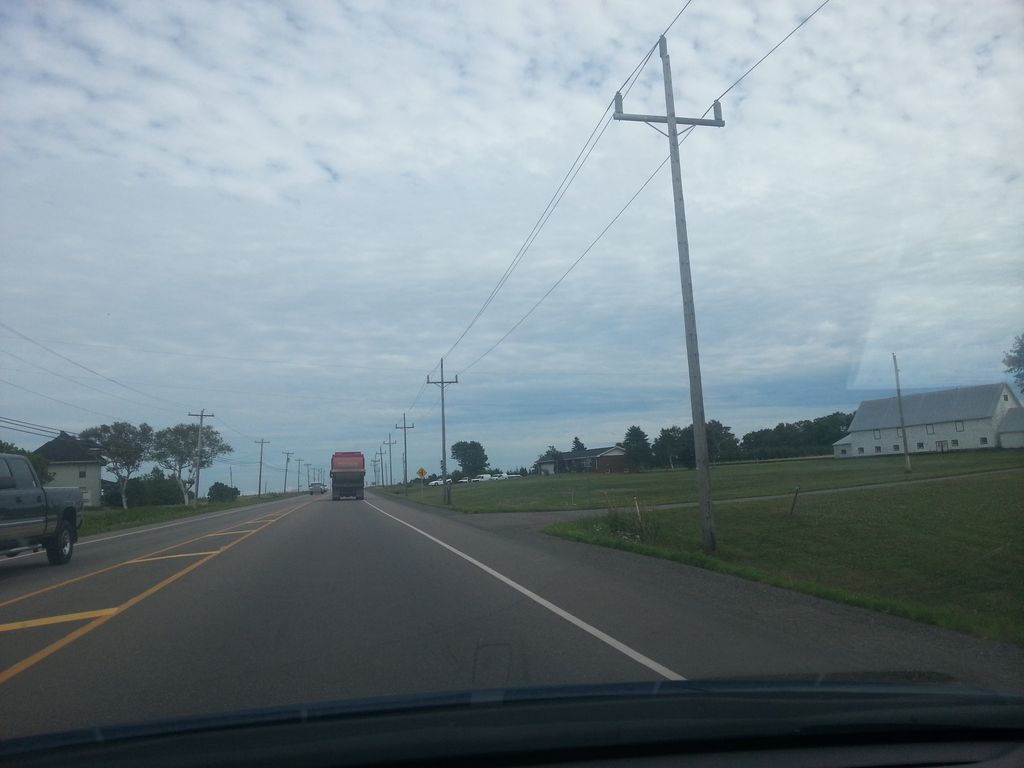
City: charlottetown